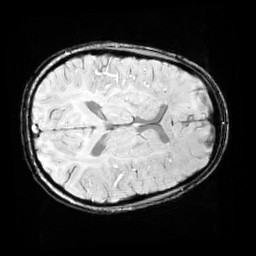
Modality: SWI
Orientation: axial
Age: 11
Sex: female
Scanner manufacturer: siemens
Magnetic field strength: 3 T
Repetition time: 0.027 s
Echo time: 0.02 s